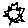
Label: sun